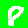
Digit: 8